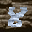
Label: 8